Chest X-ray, PA view. Patient: 25 years old, sex F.
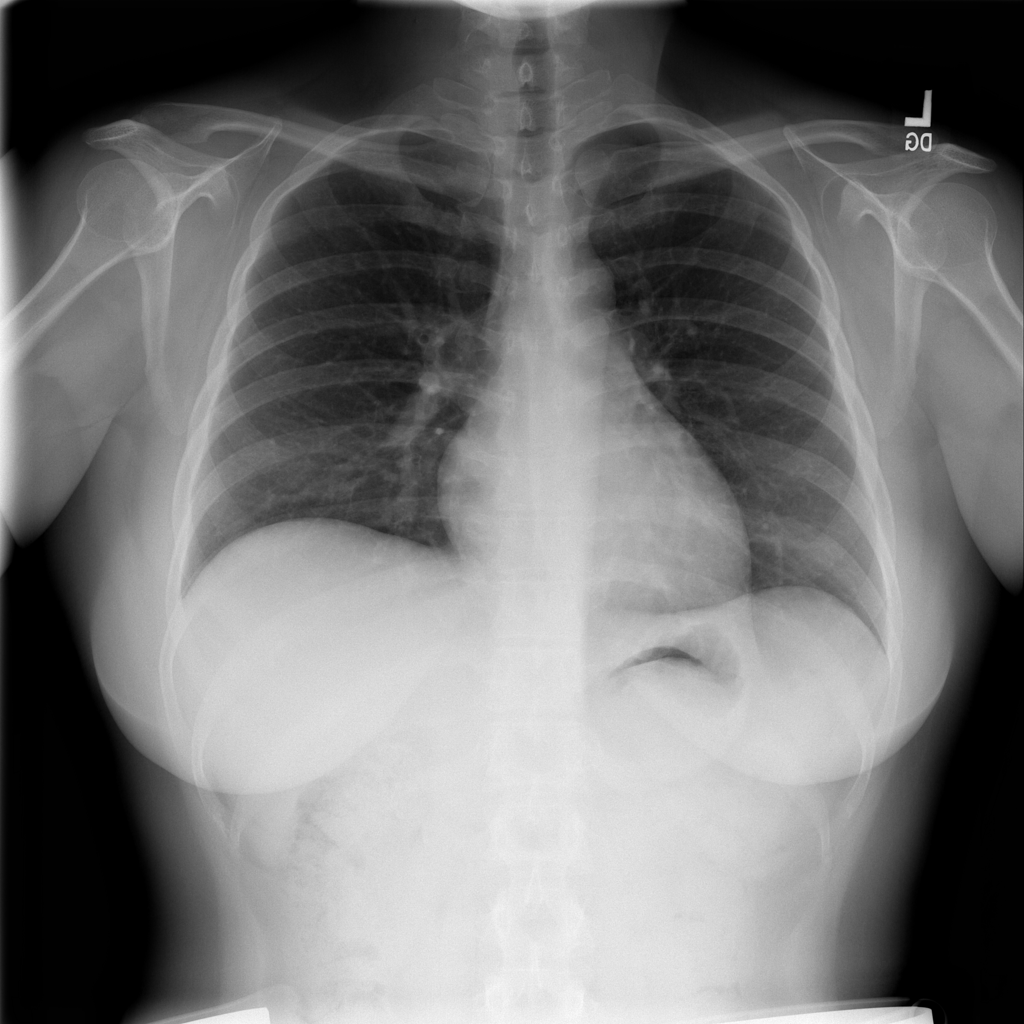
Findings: No Finding